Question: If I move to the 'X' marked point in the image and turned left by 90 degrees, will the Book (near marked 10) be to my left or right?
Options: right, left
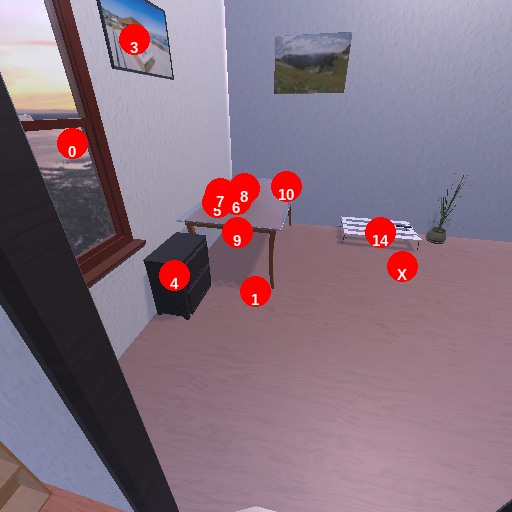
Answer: right